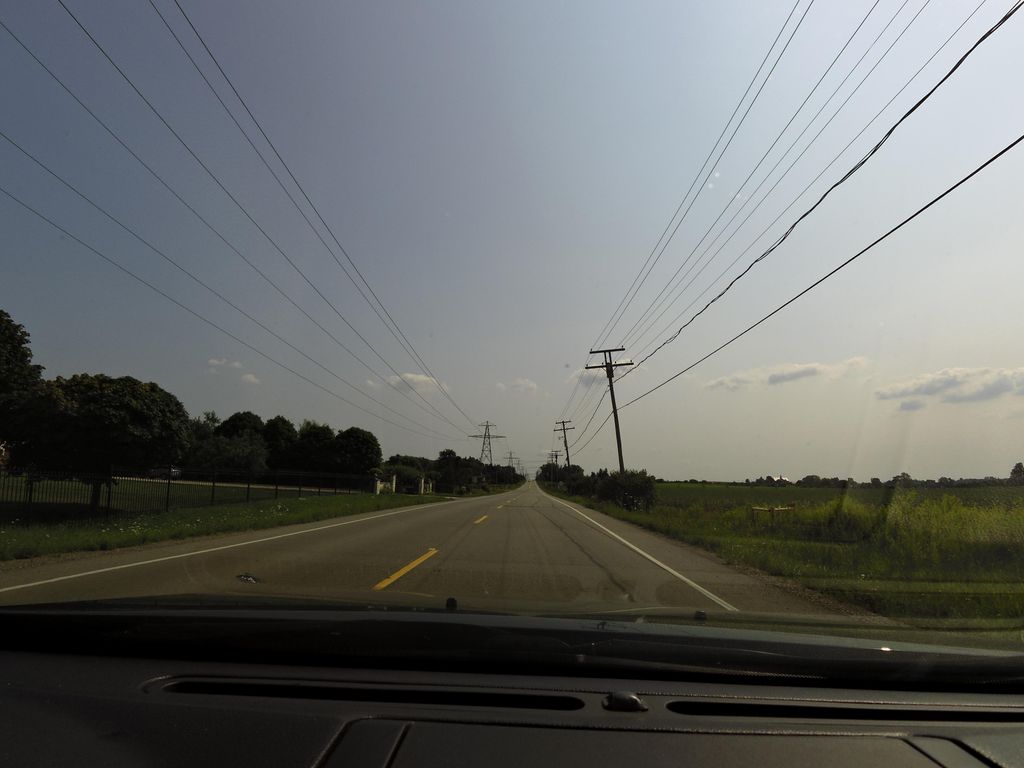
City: hamilton